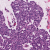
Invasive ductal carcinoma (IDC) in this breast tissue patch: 0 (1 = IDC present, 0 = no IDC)